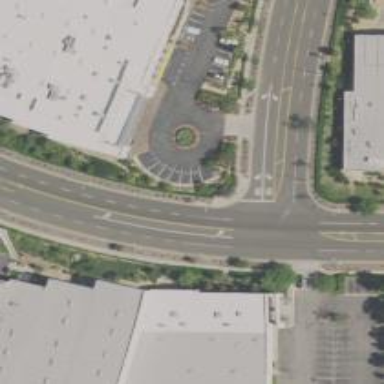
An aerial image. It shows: Turning loop on the road.